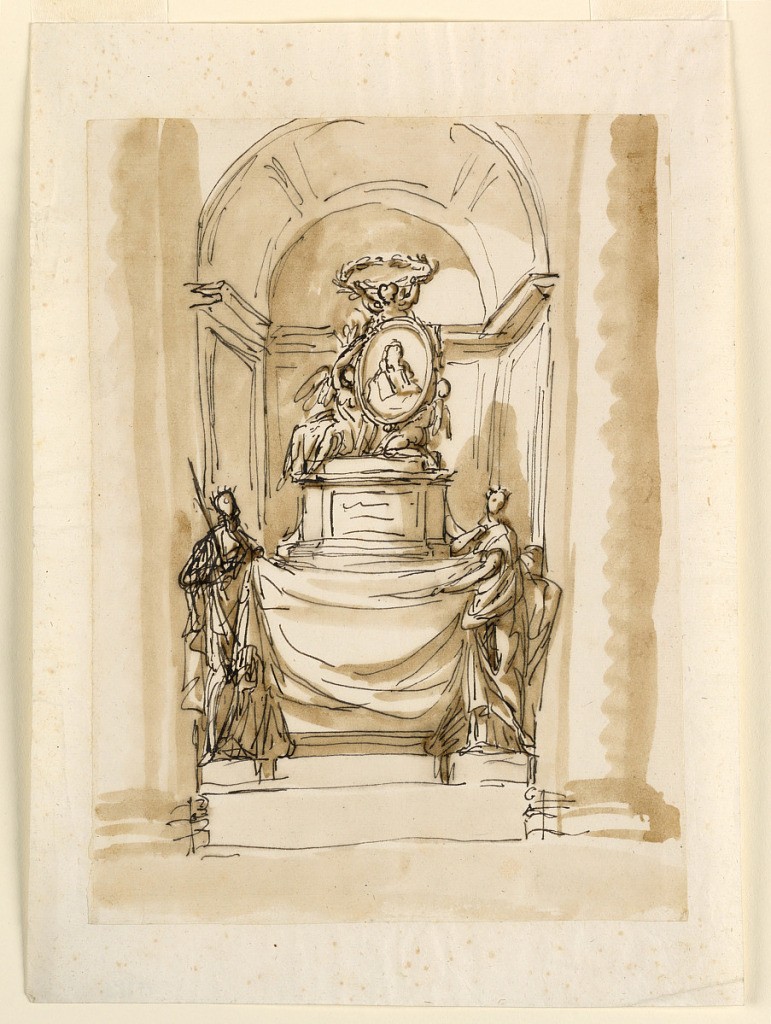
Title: Monument of King Louis XVI of France
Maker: Giuseppe Barberi, Italian, 1746–1809
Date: ca. 1795
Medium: Pen and brown ink, brush and brown wash on lined off-white laid paper
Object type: Drawing
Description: The architectural setting is a niche with a rectangular plan, and with an arch above an entablature. The framing parts of the columns are drawn. The pavement of the niche is in the height of the upper edges of the bases of the columns. Upon it stand upon separate bases the sarcophagus and two crowned women (Jusice or Royalty), the left one with what seems to be the sword, and support a cloth hanging in front of the sarcophagus. Above is a pedestal, upon which a winged female (Victory) putto sits at left, and a putto kneels at right, supporting together the oval medallion with the bust portrait. On top is a variation of the motif in 1938-88-1345, with a wreath instead of the crown.